Field crop: tomato
Growth stage: 1
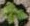
Species: solanum